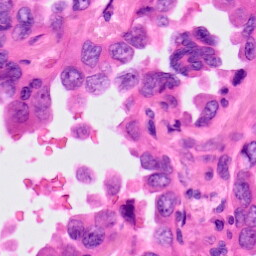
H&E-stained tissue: Lung